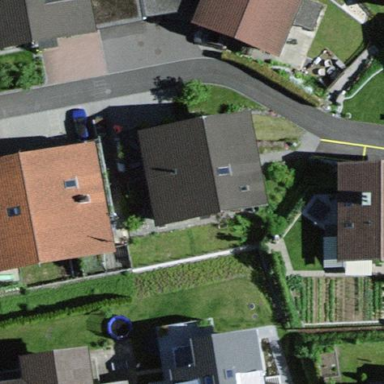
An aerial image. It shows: Simple house.